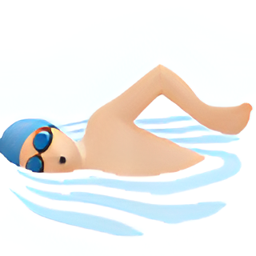
Name: man swimming type 1 2
Emoji: 🏊🏻‍♂️
Group: People & Body
Sub-group: person-sport